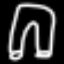
Label: pants